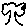
Label: tree